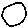
Label: circle